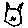
Label: cat